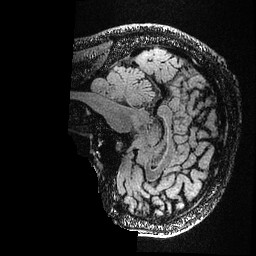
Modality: FLAIR
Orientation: sagittal
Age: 30
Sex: male
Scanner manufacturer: ge
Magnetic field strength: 3 T
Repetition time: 4.802 s
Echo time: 0.1159 s